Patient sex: M
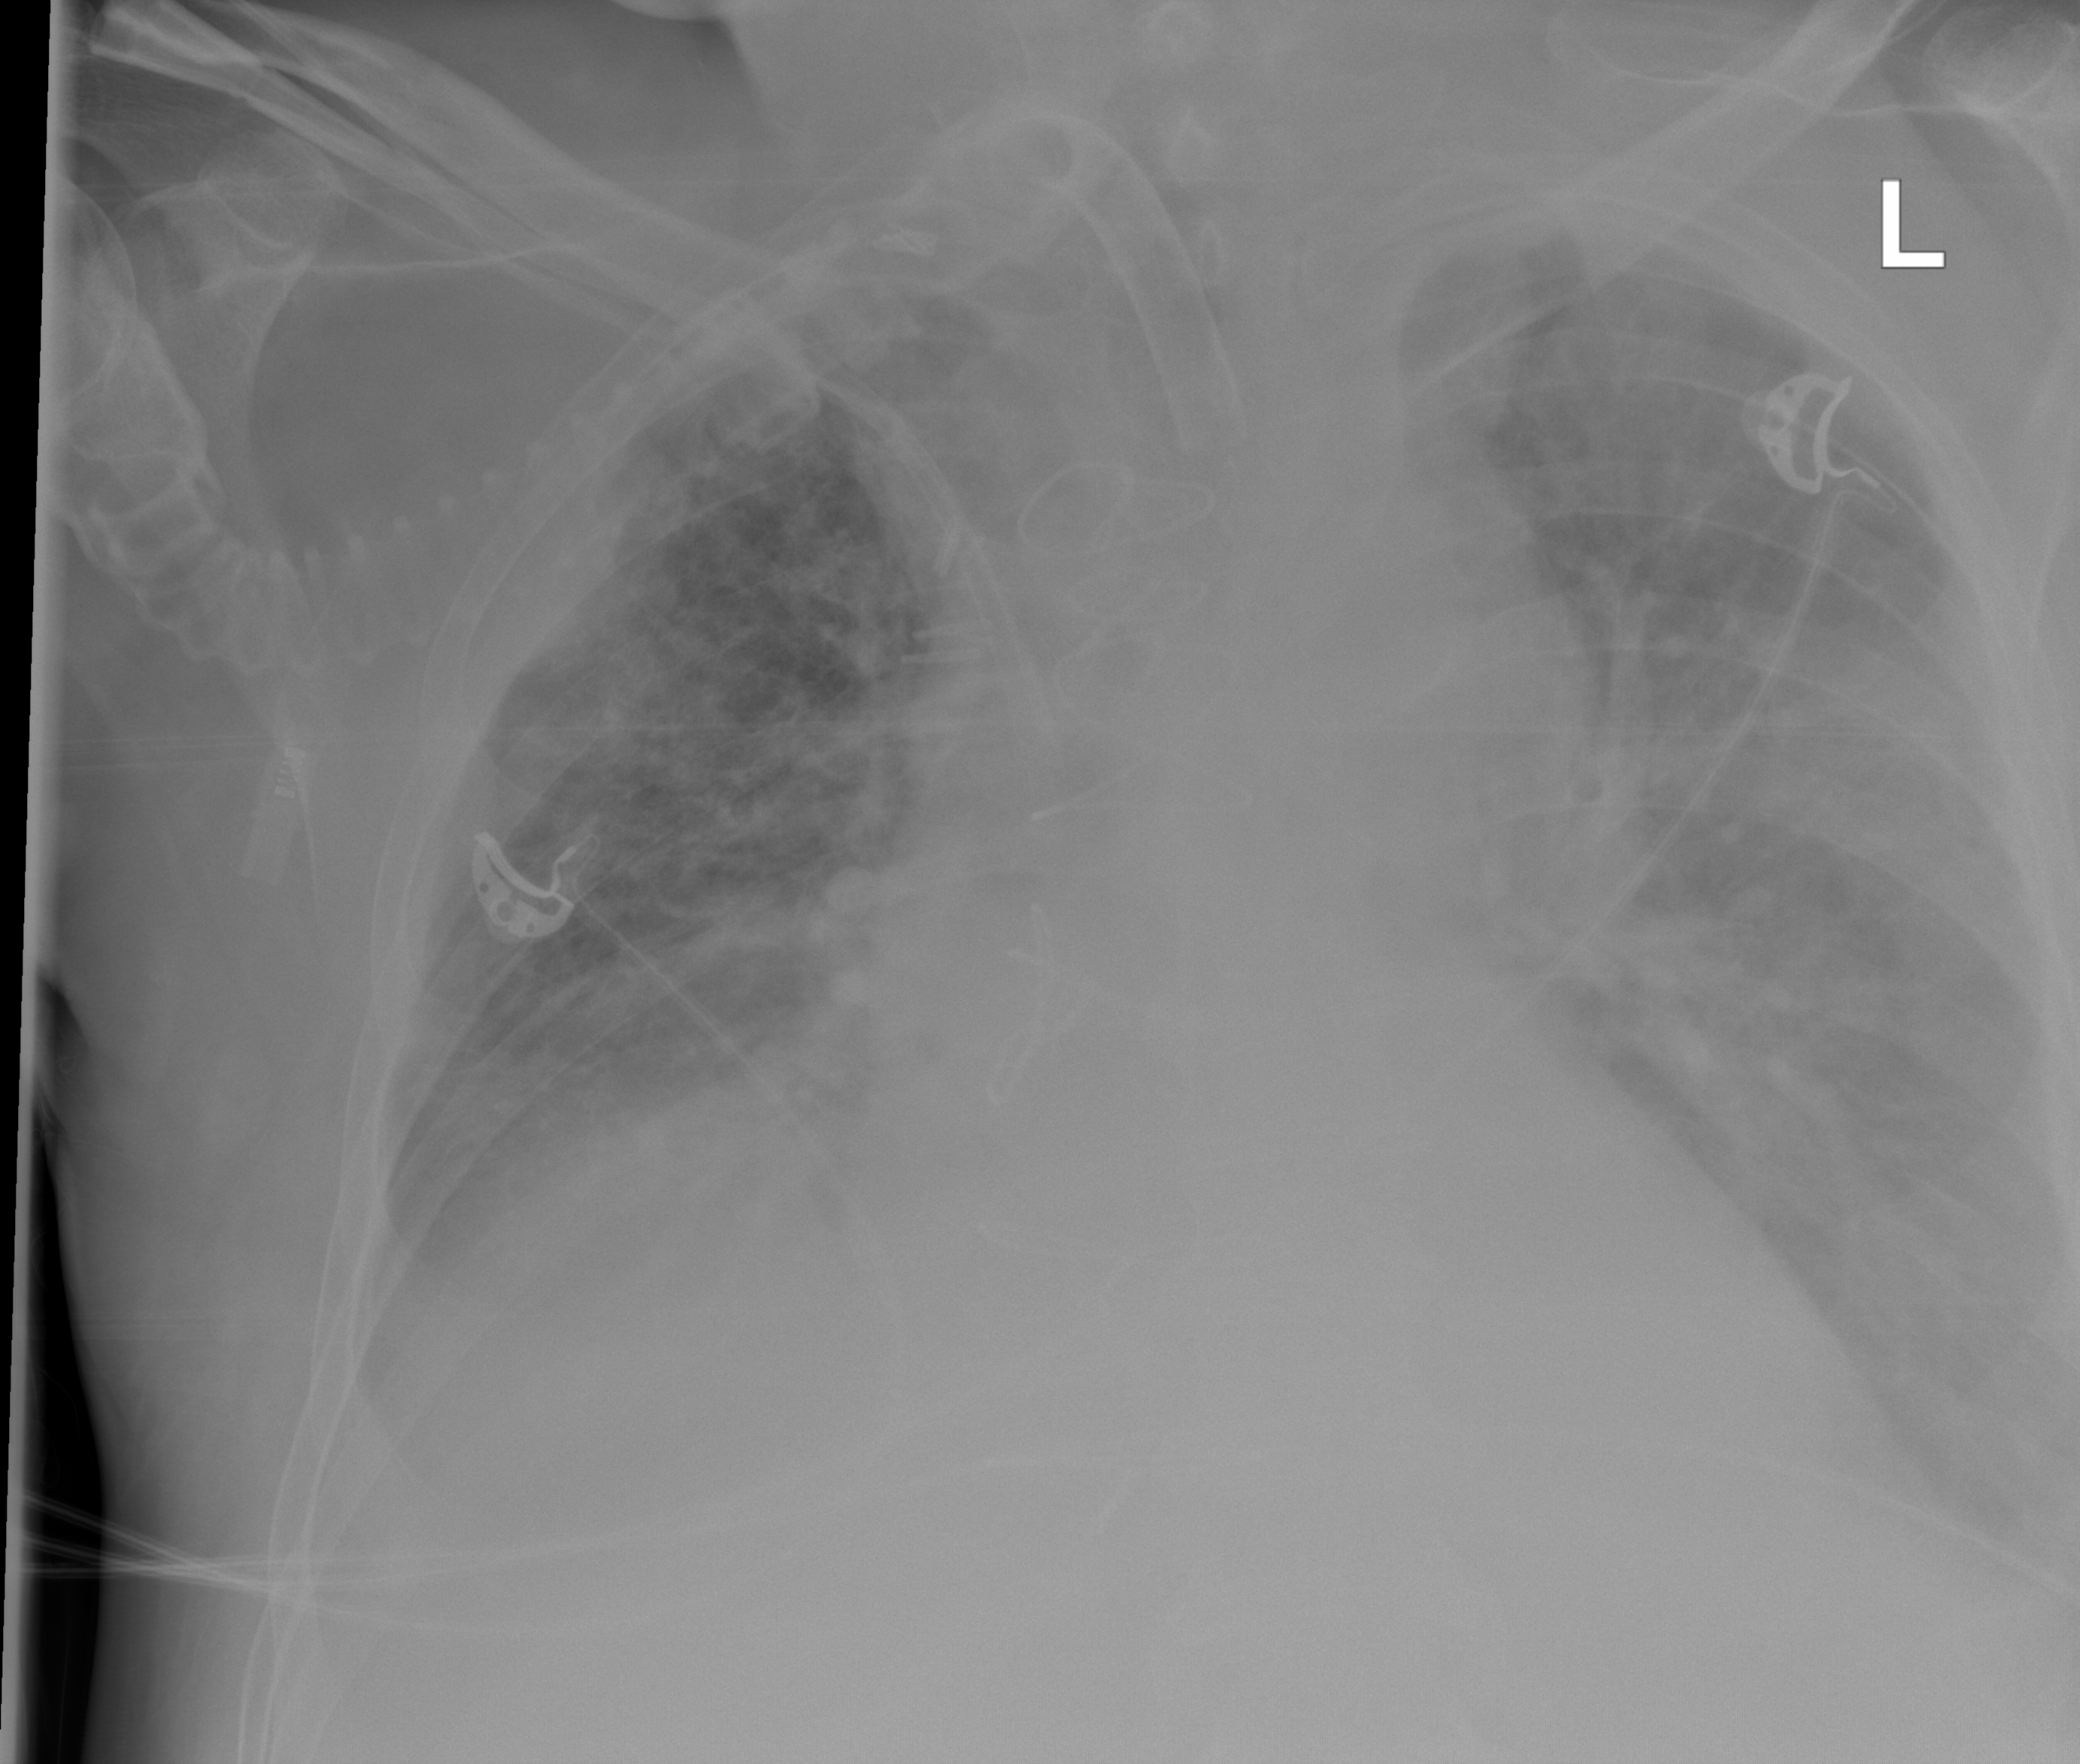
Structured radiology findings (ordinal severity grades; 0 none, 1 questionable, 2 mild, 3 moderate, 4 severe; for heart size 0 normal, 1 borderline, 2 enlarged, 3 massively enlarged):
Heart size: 2
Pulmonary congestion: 1
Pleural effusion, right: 2
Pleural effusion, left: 2
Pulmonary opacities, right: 0
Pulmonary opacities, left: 0
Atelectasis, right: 3
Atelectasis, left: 3